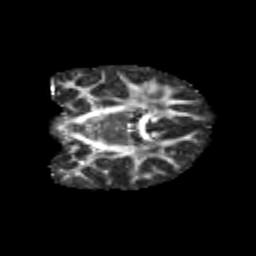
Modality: FA
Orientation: coronal
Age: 11
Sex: male
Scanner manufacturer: siemens
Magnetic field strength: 3 T
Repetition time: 3.8 s
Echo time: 0.07 s